【题型】填空题　【知识点】平面几何　【难度】medium
如图，将平行四边形$ABCD$绕点$A$旋转到平行四边形$AEFG$的位置，其中点$B$、$C$、$D$分别落在点$E$、$F$、$G$处，且点$B$、$E$、$D$、$F$在一直线上. 如果点$E$恰好是对角线$BD$的中点，那么$\dfrac{AB}{AD}$的值$=\underline{\quad\quad}$.

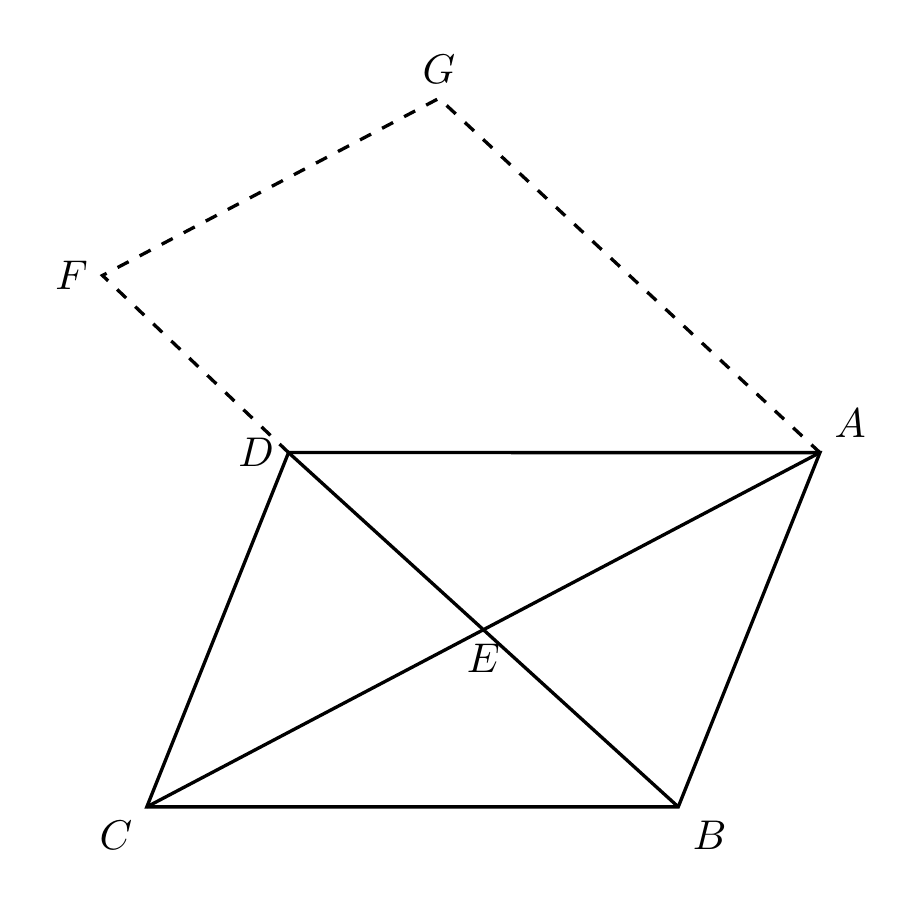
【解答】
【答案】$\dfrac{\sqrt{2}}{2}$ / $\dfrac{1}{2}\sqrt{2}$

【知识点】根据旋转的性质求解、相似三角形的判定与性质综合、根据等角对等边证明边相等、利用平行四边形的性质求解

【分析】本题考查旋转的性质、平行四边形的性质、等腰三角形的判定、相似三角形的判定与性质等知识，利用相似三角形的性质求解是解答的关键.

设$AD = 2a$，根据平行四边形的性质和旋转性质得到$\angle 1 = \angle 3$，$AB = AE$，利用等腰三角形的性质和三角形的外角性质得到$\angle AEB = \angle DAB = \angle 4$，进而利用等角对等边可得$BD = AD = 2a$，证明$\triangle BAE \backsim \triangle BDA$，利用相似三角形的性质求得$AB = \sqrt{2}a$即可求解.

【详解】解：如图，设$AD = 2a$，

$\because$ 四边形$ABCD$为平行四边形，

$\therefore AD \parallel BC$，

$\therefore \angle 2 = \angle 3$，

由旋转的性质得$\angle 1 = \angle 2$，$AB = AE$，

$\therefore \angle 1 = \angle 3$，$\angle 4 = \angle AEB$，

$\because \angle AEB = \angle 3 + \angle DAE$，$\angle DAB = \angle 1 + \angle DAE$，

$\therefore \angle AEB = \angle DAB = \angle 4$，

$\therefore BD = AD = 2a$，

$\because$ 点$E$为$BD$的中点，

$\therefore BE = a$，

$\because \angle 1 = \angle 3$，$\angle 4$为公共角，

$\therefore \triangle BAE \backsim \triangle BDA$，

$\therefore \dfrac{AB}{BD} = \dfrac{BE}{BA}$，即$\dfrac{AB}{2a} = \dfrac{a}{AB}$，

解得$AB = \sqrt{2}a$，

$\therefore \dfrac{AB}{AD} = \dfrac{\sqrt{2}a}{2a} = \dfrac{\sqrt{2}}{2}$.

故答案为：$\dfrac{\sqrt{2}}{2}$.
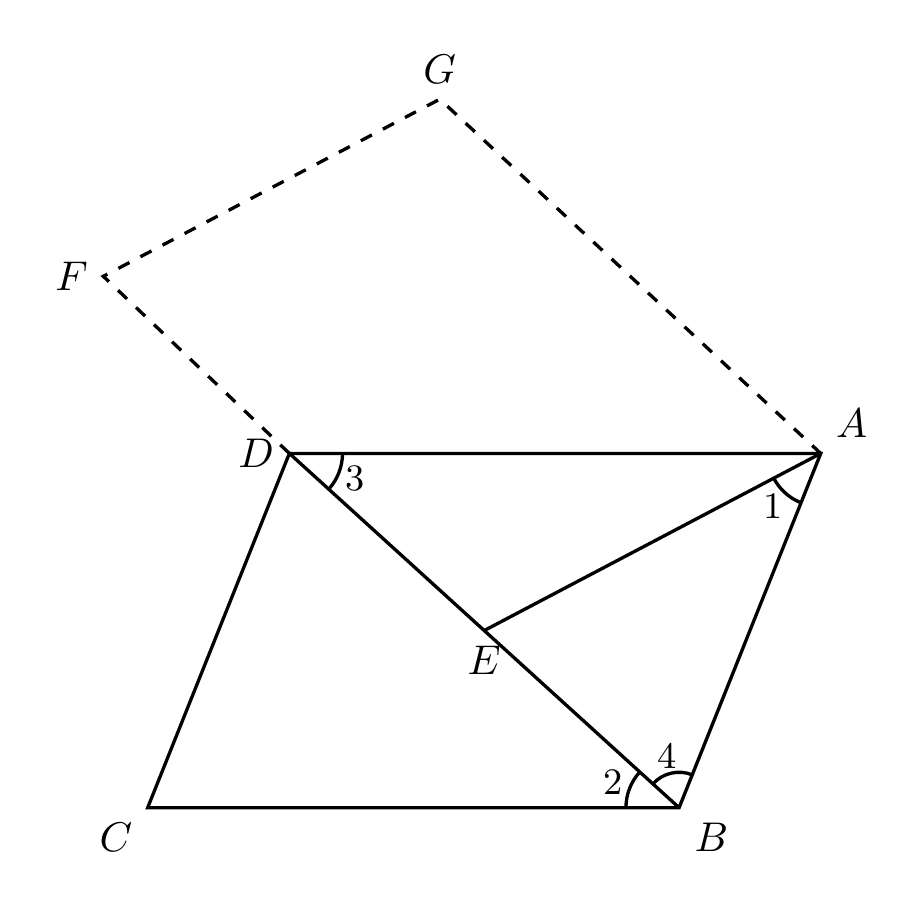